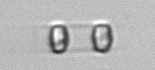
Label: Skeletonema